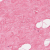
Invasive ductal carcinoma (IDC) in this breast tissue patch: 0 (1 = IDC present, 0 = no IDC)